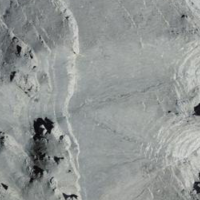
EUNIS habitat code: 48
Species observed at this site:
Gypaetus barbatus